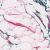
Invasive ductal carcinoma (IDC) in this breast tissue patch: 0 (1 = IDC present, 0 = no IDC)